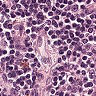
Metastatic tissue present: no